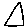
Label: triangle